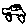
Label: car